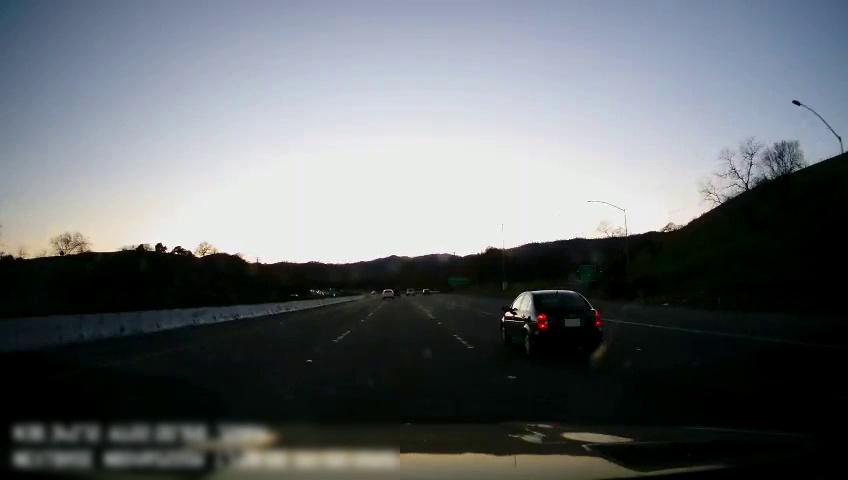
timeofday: Day
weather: Cloudy
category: Drivable Space
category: Vehicles | SUV
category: Vehicles | Car
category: Lanes | Current Lane
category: Lanes | Current Lane
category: Lanes | Alternate Lane
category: Lanes | Alternate Lane
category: Traffic | Signs
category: Traffic | Signs